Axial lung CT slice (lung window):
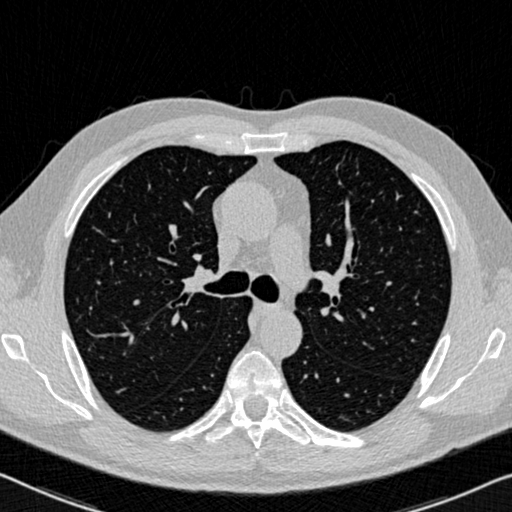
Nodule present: no